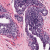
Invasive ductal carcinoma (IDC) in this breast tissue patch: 0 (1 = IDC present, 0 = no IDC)